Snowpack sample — Snodgrass Mountain, Crested Butte, Colorado (2/4/25, 12:06 PM MST)
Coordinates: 38.923, -106.968
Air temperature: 35 °F
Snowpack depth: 80 cm
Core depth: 80 cm
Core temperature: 32 °F
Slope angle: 14°, slope face: 78°
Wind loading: low
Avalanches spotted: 0
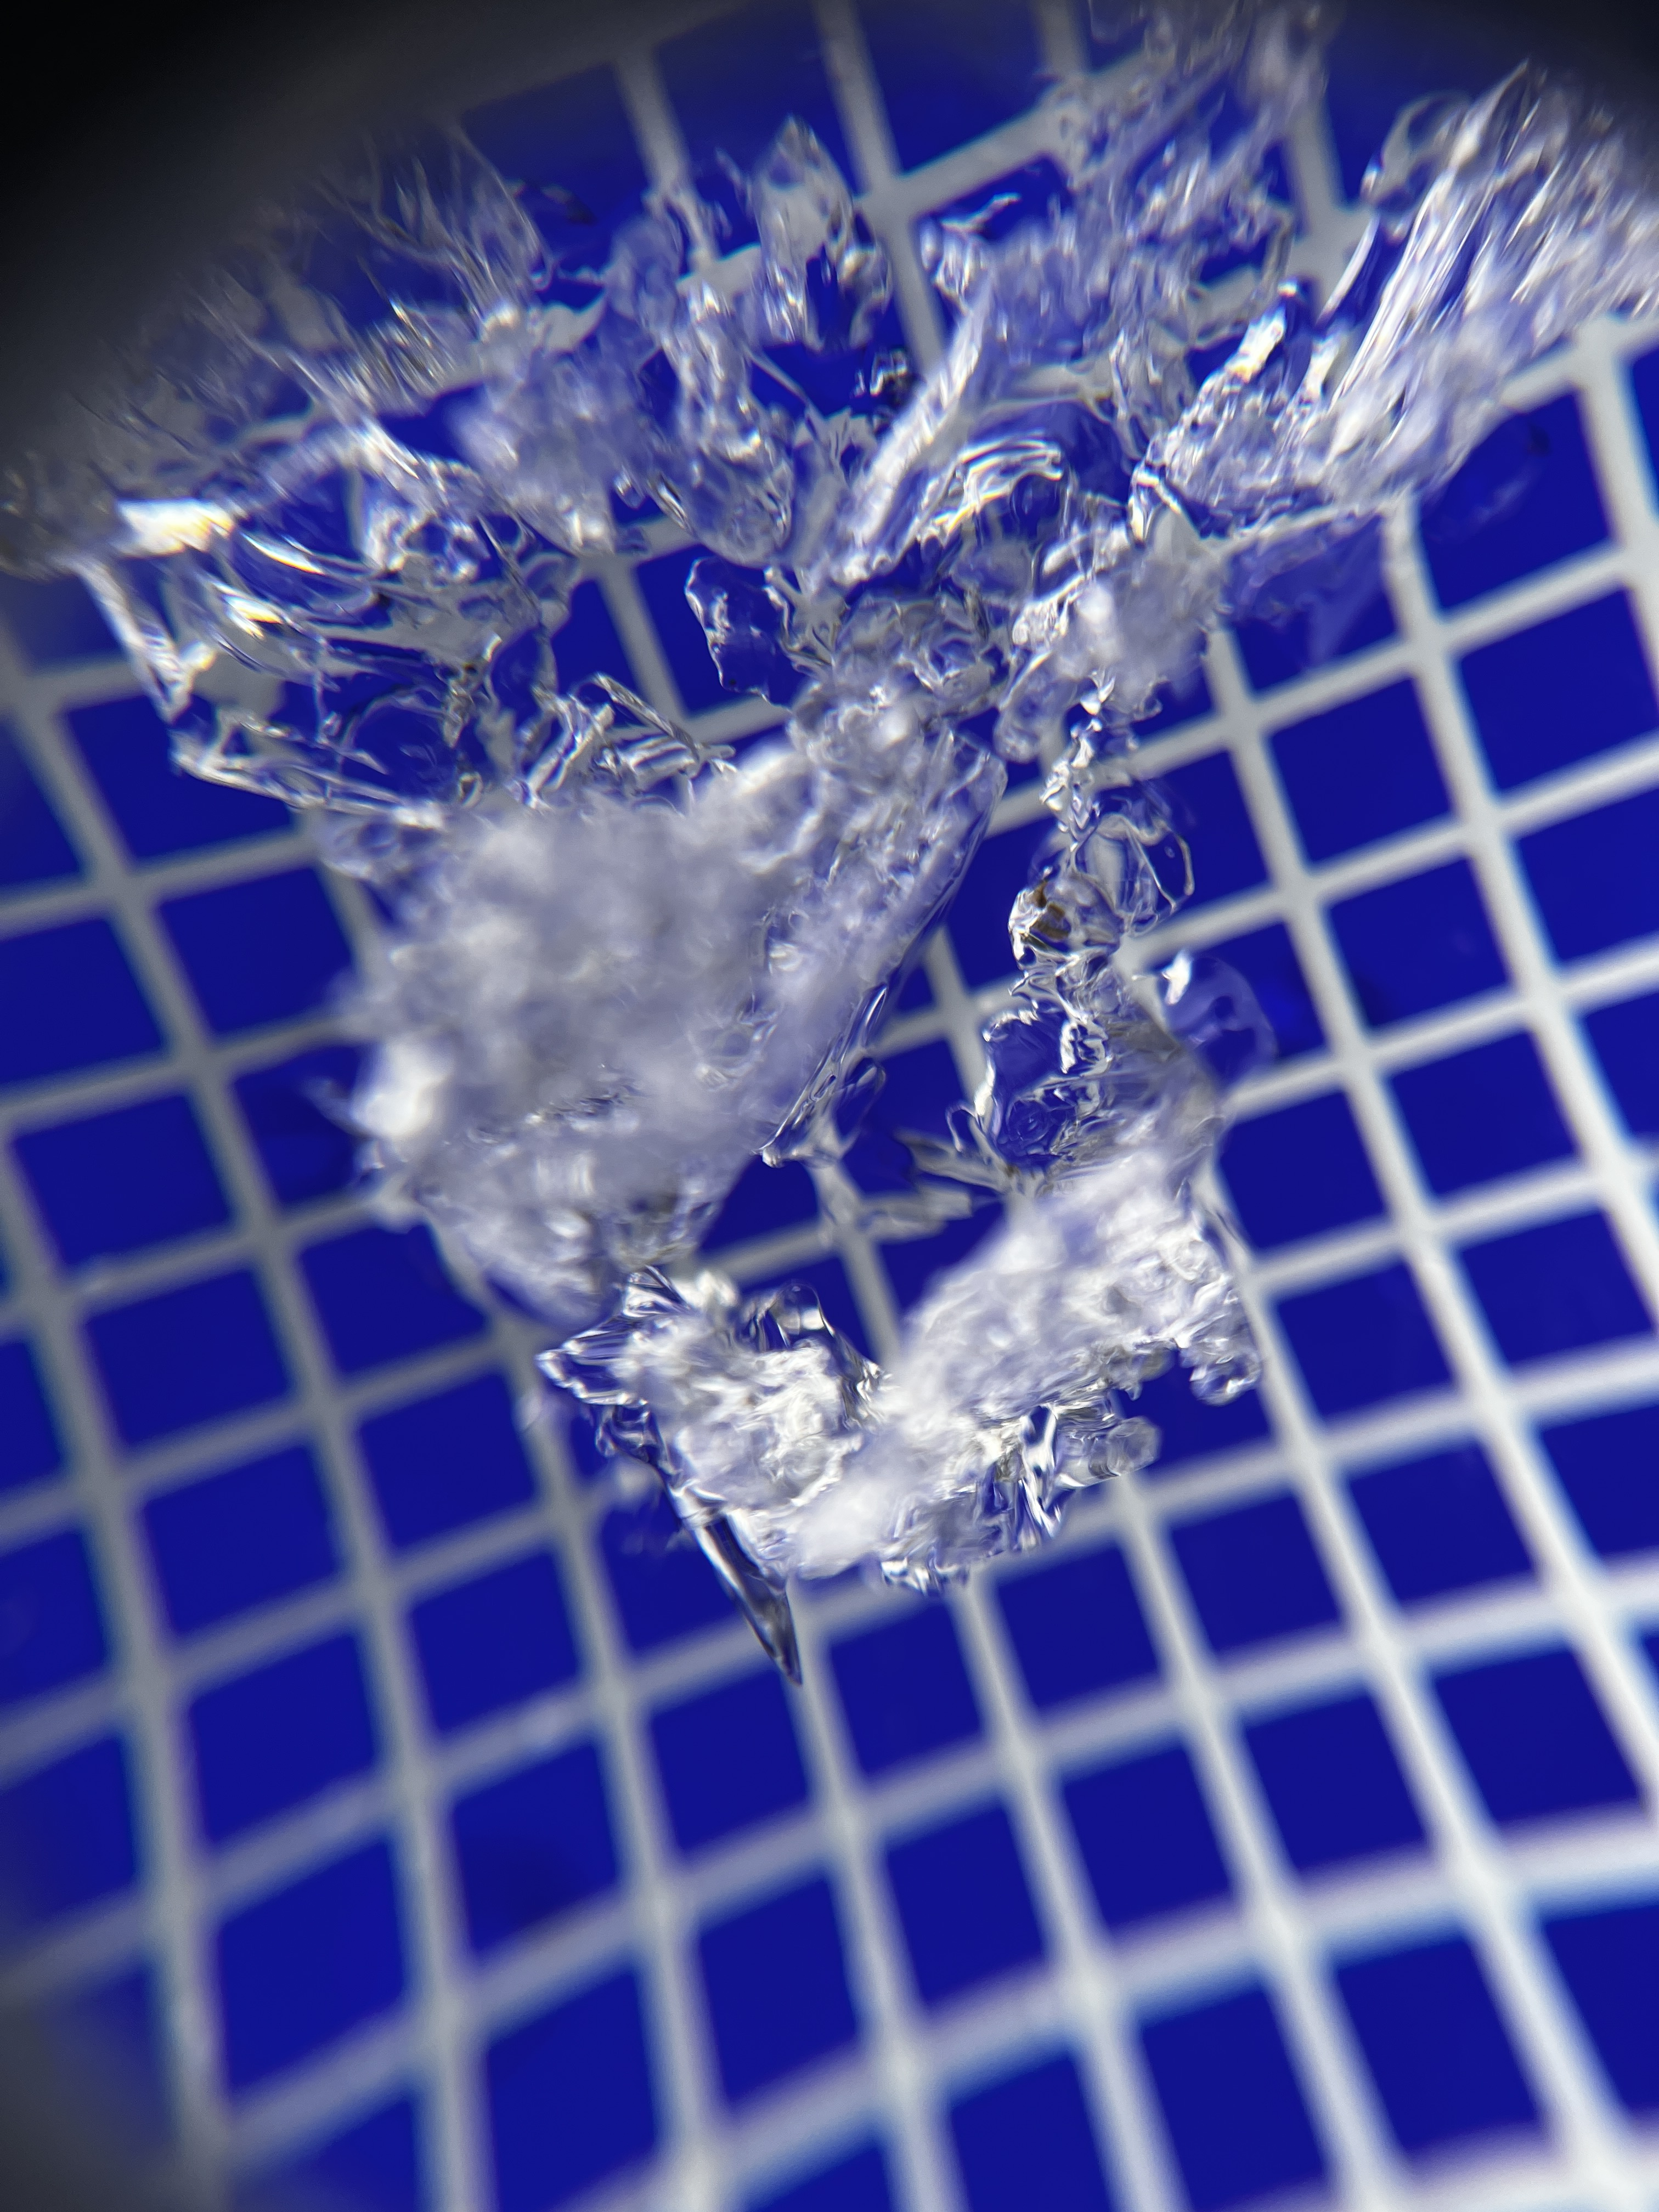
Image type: magnified_profile
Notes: No avalanches nearby, unusually warm weather for the last month reported by residents, Collected 25 yards from treeline